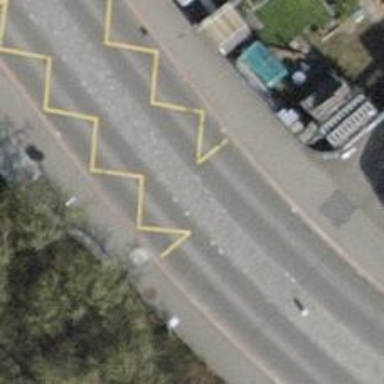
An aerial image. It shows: Bus stop with designated stop position for public transport.